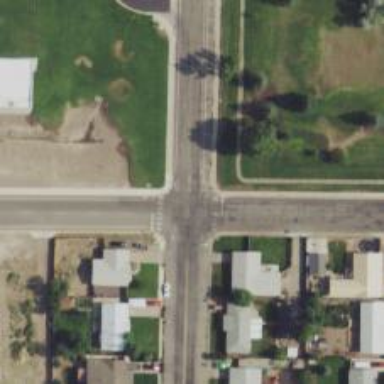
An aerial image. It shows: Marked road crossing.